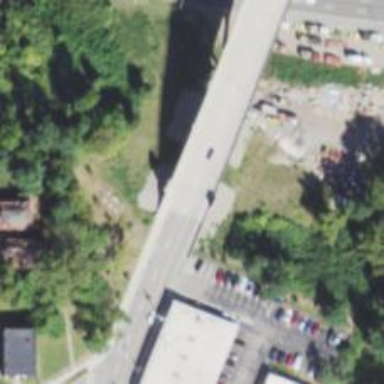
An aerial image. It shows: Secondary road with asphalt surface and sidewalk on the left.